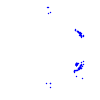
Particle: kaon